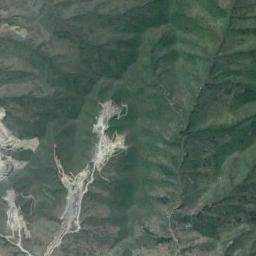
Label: mountain